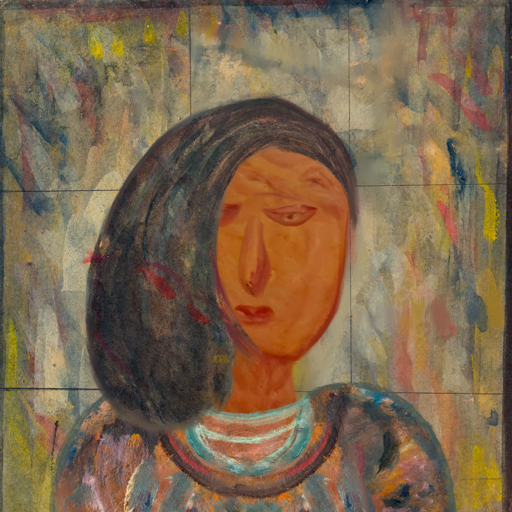
Background: GypsyMother, Head And Neck Front: Pious_Lady, Face Front: Pious_Lady, Bust: Boggyland, Hair Front: Gypsy_Mother, Head Accessory: Blank, Second Necklace: Blank, Necklace: Blank, Baby: Blank